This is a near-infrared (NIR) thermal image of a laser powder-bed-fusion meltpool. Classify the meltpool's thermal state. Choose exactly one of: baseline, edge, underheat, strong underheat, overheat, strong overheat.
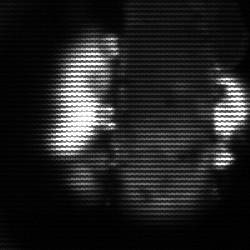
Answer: strong underheat